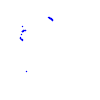
Particle: proton